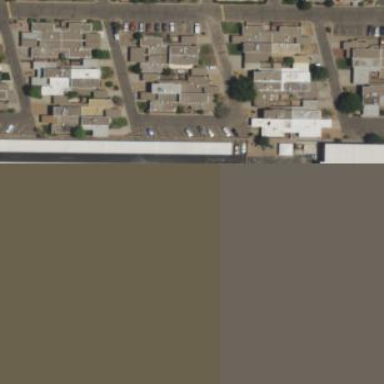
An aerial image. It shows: Garages as the designated land use.